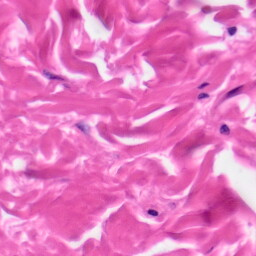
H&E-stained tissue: Skin